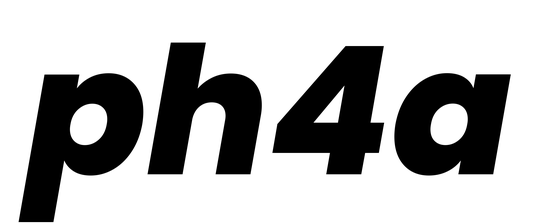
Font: Poppins-ExtraBoldItalic